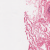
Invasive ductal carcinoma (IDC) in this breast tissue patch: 0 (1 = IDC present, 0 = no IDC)